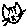
Label: cat